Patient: sex M, age 36
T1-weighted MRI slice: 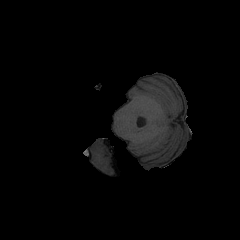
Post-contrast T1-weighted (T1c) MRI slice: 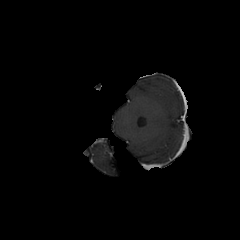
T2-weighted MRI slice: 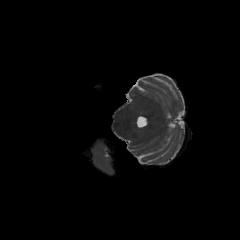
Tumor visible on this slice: no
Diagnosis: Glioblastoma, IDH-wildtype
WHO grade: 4